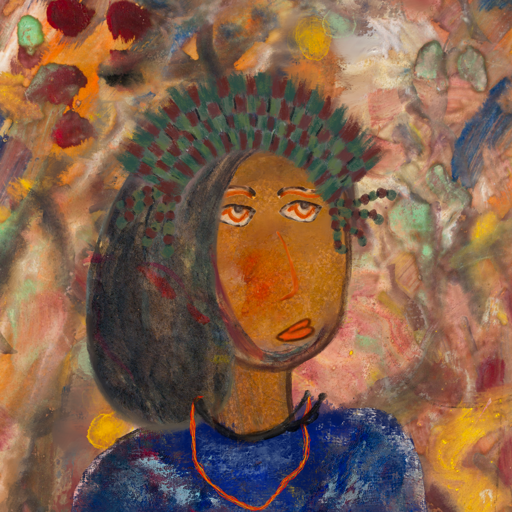
Background: Mother_And_Son_Mother, Head And Neck Side: Pipe, Face Side: Experience, Bust: Irani, Hair Side: Gypsy_Mother, Head Accessory: After_Raid_Crown, Second Necklace: Gypsy_Mother_2, Necklace: Orphan, Baby: Blank